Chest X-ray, AP view. Patient: 54 years old, sex F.
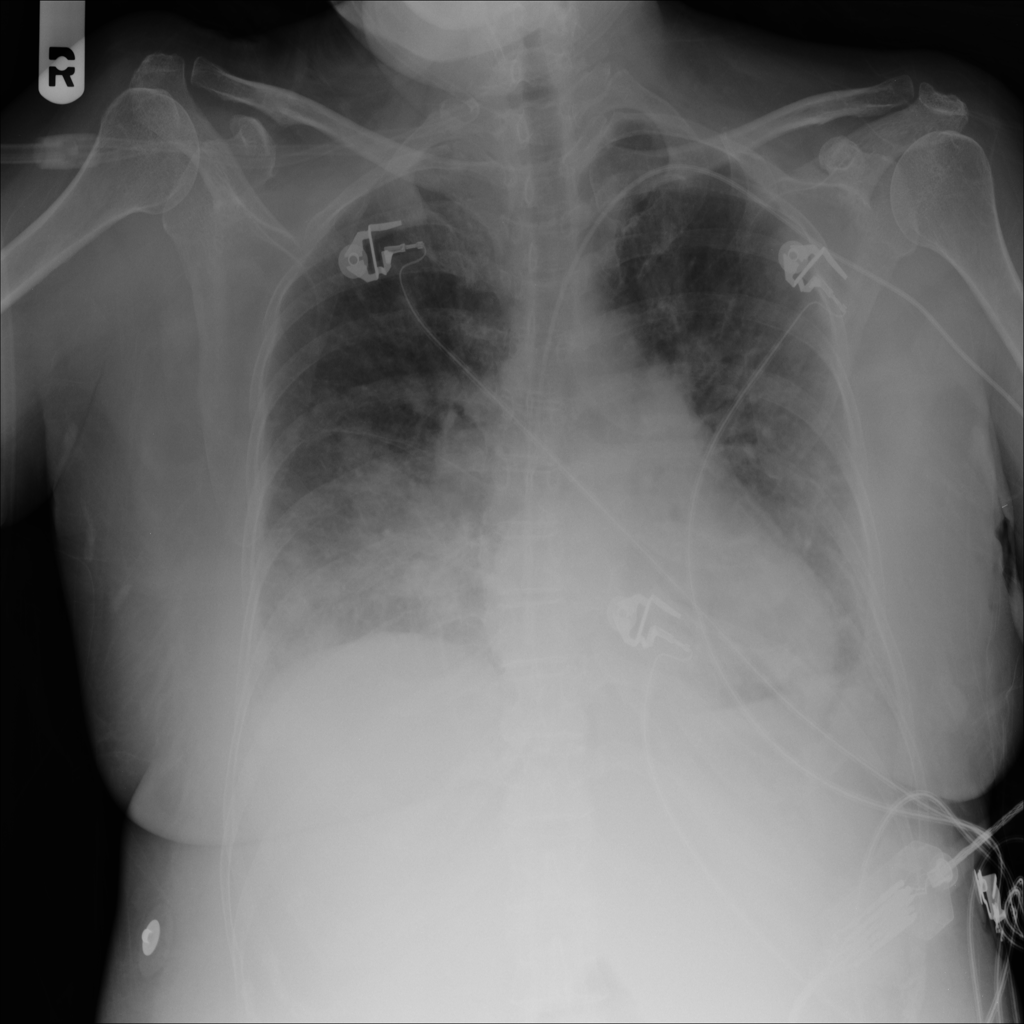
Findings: Infiltration, Nodule